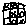
Label: zigzag